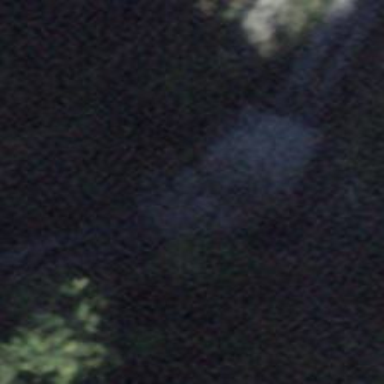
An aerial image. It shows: Culvert tunnel.